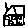
Label: house